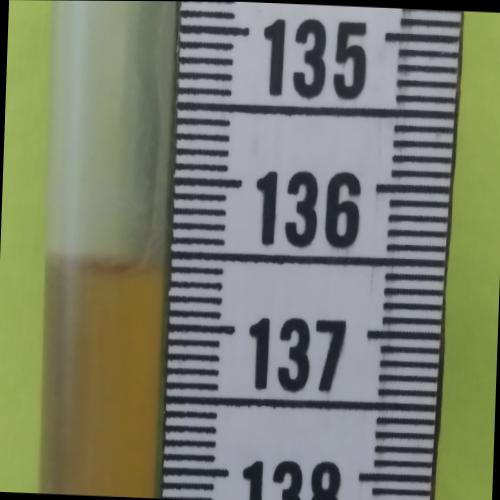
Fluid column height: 136.6 cm